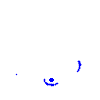
Particle: electron